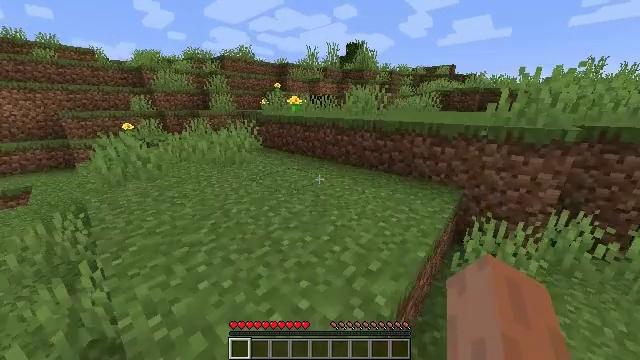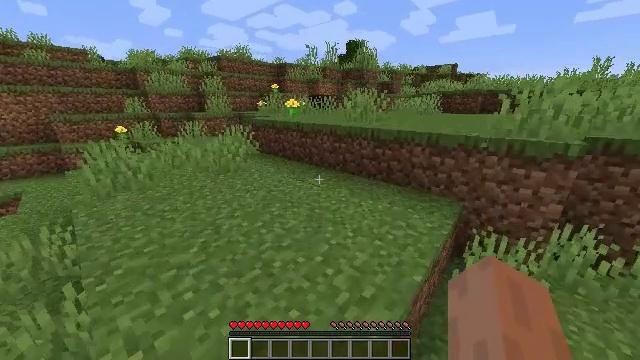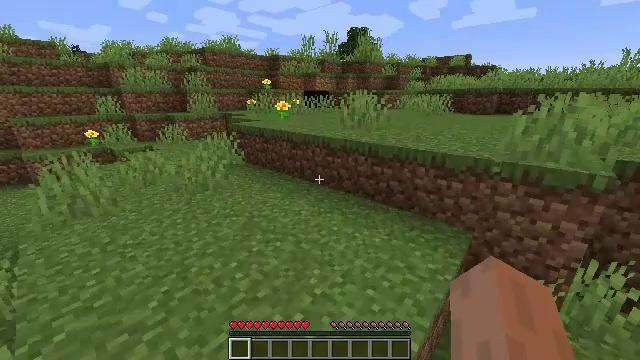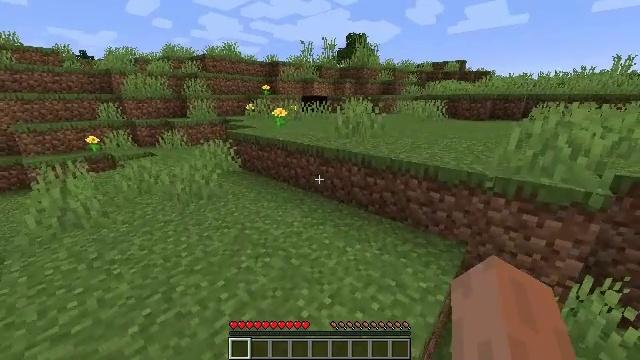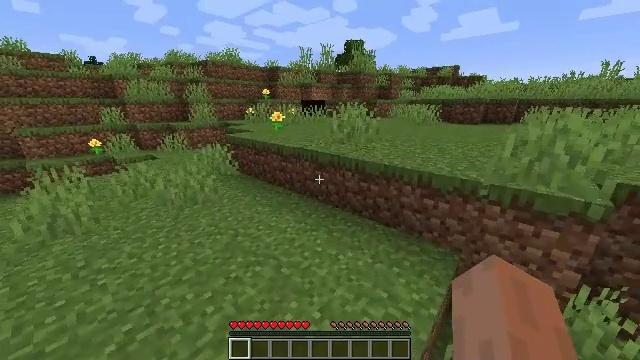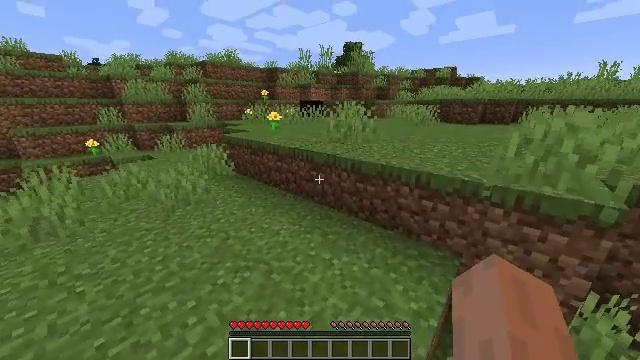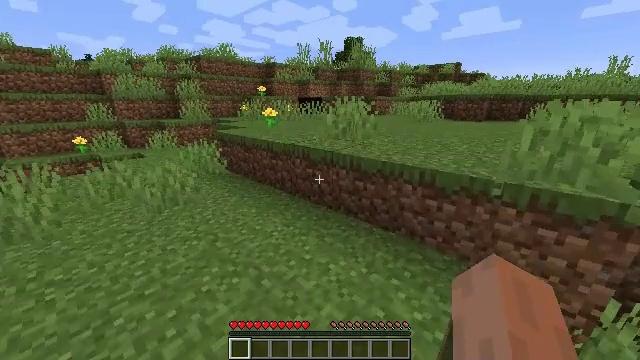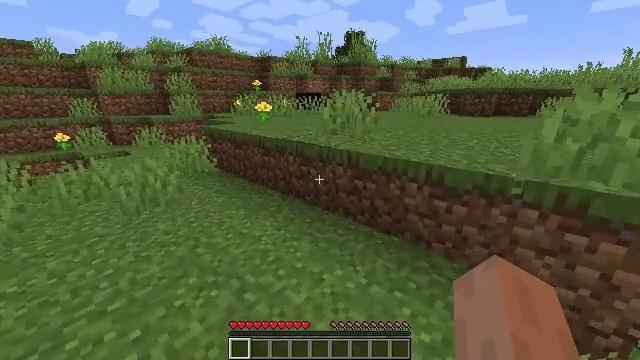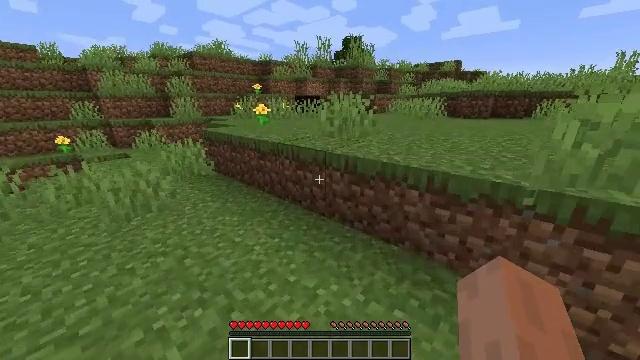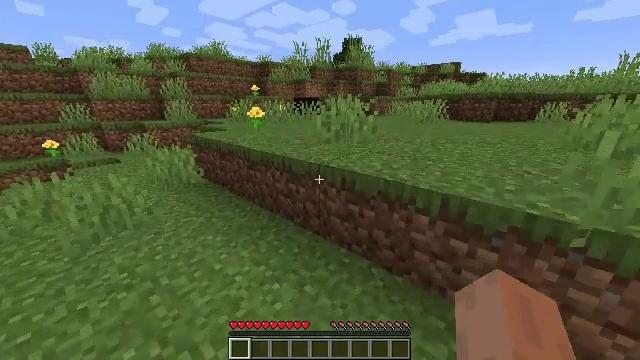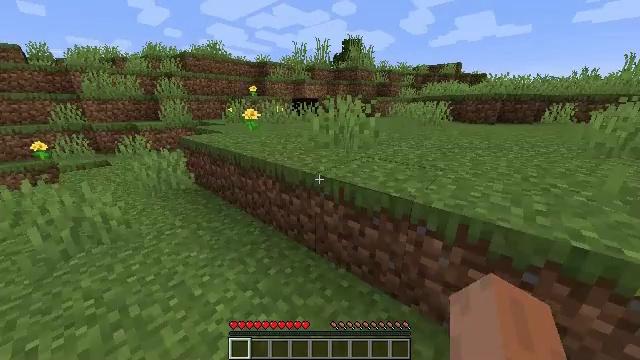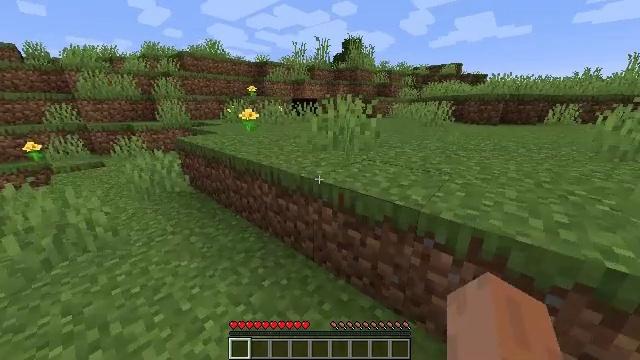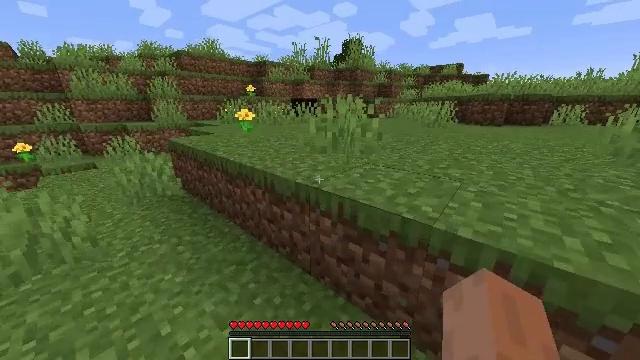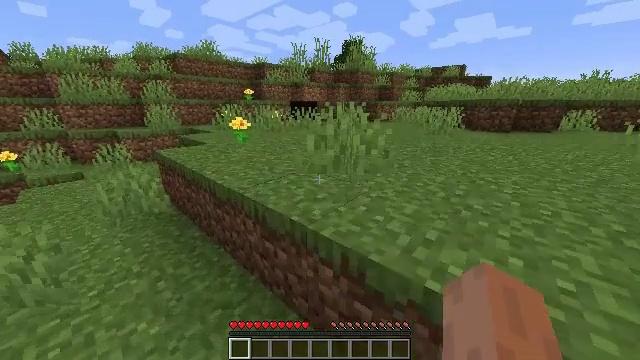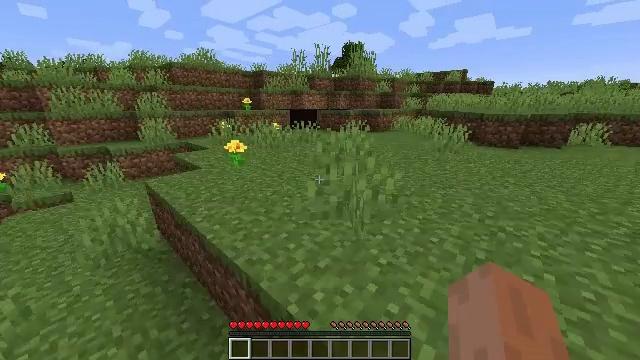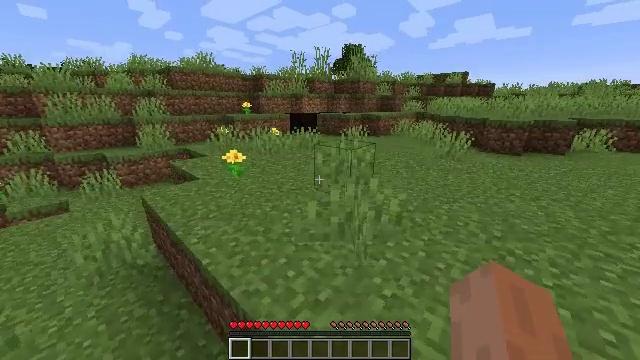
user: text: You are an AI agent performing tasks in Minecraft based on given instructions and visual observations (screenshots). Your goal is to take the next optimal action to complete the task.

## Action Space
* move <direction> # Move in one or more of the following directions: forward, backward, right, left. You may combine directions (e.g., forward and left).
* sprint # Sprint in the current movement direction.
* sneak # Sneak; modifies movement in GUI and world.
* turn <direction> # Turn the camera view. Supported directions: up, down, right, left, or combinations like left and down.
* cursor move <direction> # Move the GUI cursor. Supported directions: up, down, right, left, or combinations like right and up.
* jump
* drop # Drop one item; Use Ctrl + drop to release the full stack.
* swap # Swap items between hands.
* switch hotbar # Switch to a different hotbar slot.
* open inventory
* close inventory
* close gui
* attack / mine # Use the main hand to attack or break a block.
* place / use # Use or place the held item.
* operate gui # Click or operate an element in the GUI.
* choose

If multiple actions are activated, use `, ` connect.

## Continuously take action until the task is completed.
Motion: motion action
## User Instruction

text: Mine the peony flower from the ground.
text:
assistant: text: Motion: move forward, sprint, jump
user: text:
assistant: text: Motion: move forward, sprint, jump
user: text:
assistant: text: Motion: move forward, sprint, jump
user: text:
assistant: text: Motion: move forward, sprint, jump
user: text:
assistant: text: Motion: move forward, sprint, jump
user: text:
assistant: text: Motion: move forward, sprint
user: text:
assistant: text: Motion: move forward, sprint
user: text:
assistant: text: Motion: move forward, sprint
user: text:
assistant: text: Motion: move forward, sprint
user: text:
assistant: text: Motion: move forward, sprint
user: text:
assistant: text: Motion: move forward, sprint
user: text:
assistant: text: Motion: move forward, sprint
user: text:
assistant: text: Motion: move forward, sprint, jump
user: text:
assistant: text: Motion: move forward, sprint, jump
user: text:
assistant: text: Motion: move forward, sprint, jump
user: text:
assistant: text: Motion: move forward, sprint, jump
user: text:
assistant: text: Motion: move forward and move right, sprint, jump
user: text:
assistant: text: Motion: move forward and move right, sprint, jump
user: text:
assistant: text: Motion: move forward and move right, sprint
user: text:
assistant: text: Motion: move forward and move right, sprint
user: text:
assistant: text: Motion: move forward and move right, sprint
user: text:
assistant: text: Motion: move forward and move right, sprint
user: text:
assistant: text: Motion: move forward and move right, sprint
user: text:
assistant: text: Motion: move forward and move right, sprint
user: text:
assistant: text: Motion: move forward and move right, sprint
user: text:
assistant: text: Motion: move forward, sprint
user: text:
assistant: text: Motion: move forward, sprint
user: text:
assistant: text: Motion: move forward, sprint, turn left
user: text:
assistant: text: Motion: move forward, sprint, turn left
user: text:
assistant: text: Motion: move forward, sprint, turn left